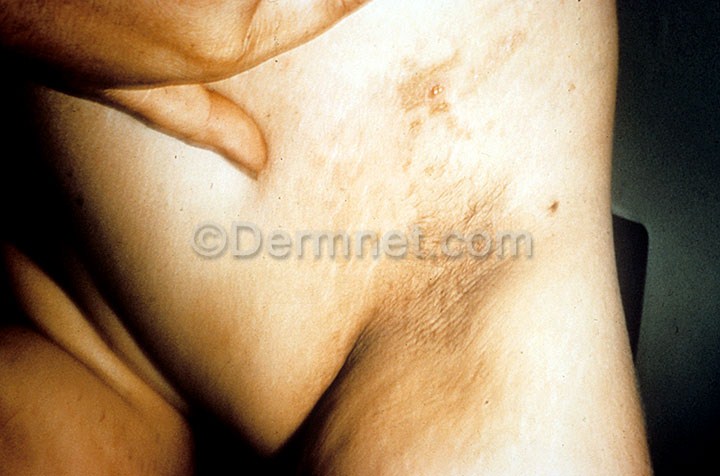
Disease: Systemic Disease